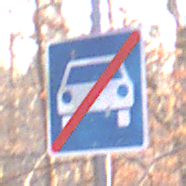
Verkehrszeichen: EndeKraftfahrstrasse
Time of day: SunriseSunset
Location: Outdoor (Nature)
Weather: Clear
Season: Autumn
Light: Natural